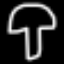
Label: mushroom